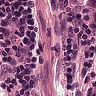
Metastatic tissue present: yes